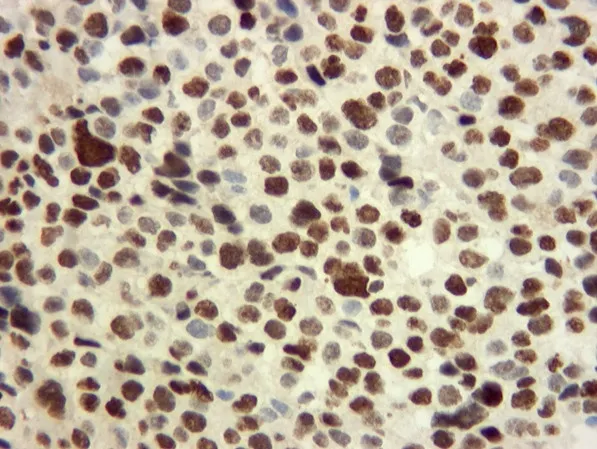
Immunohistochemistry showing cells that stain positive for P63, highly suggestive of squamous cell carcinoma.
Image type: pathology (immunostaining)